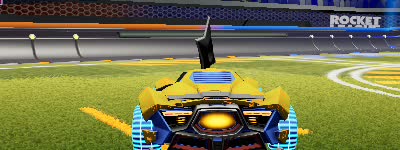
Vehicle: werewolf